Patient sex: M
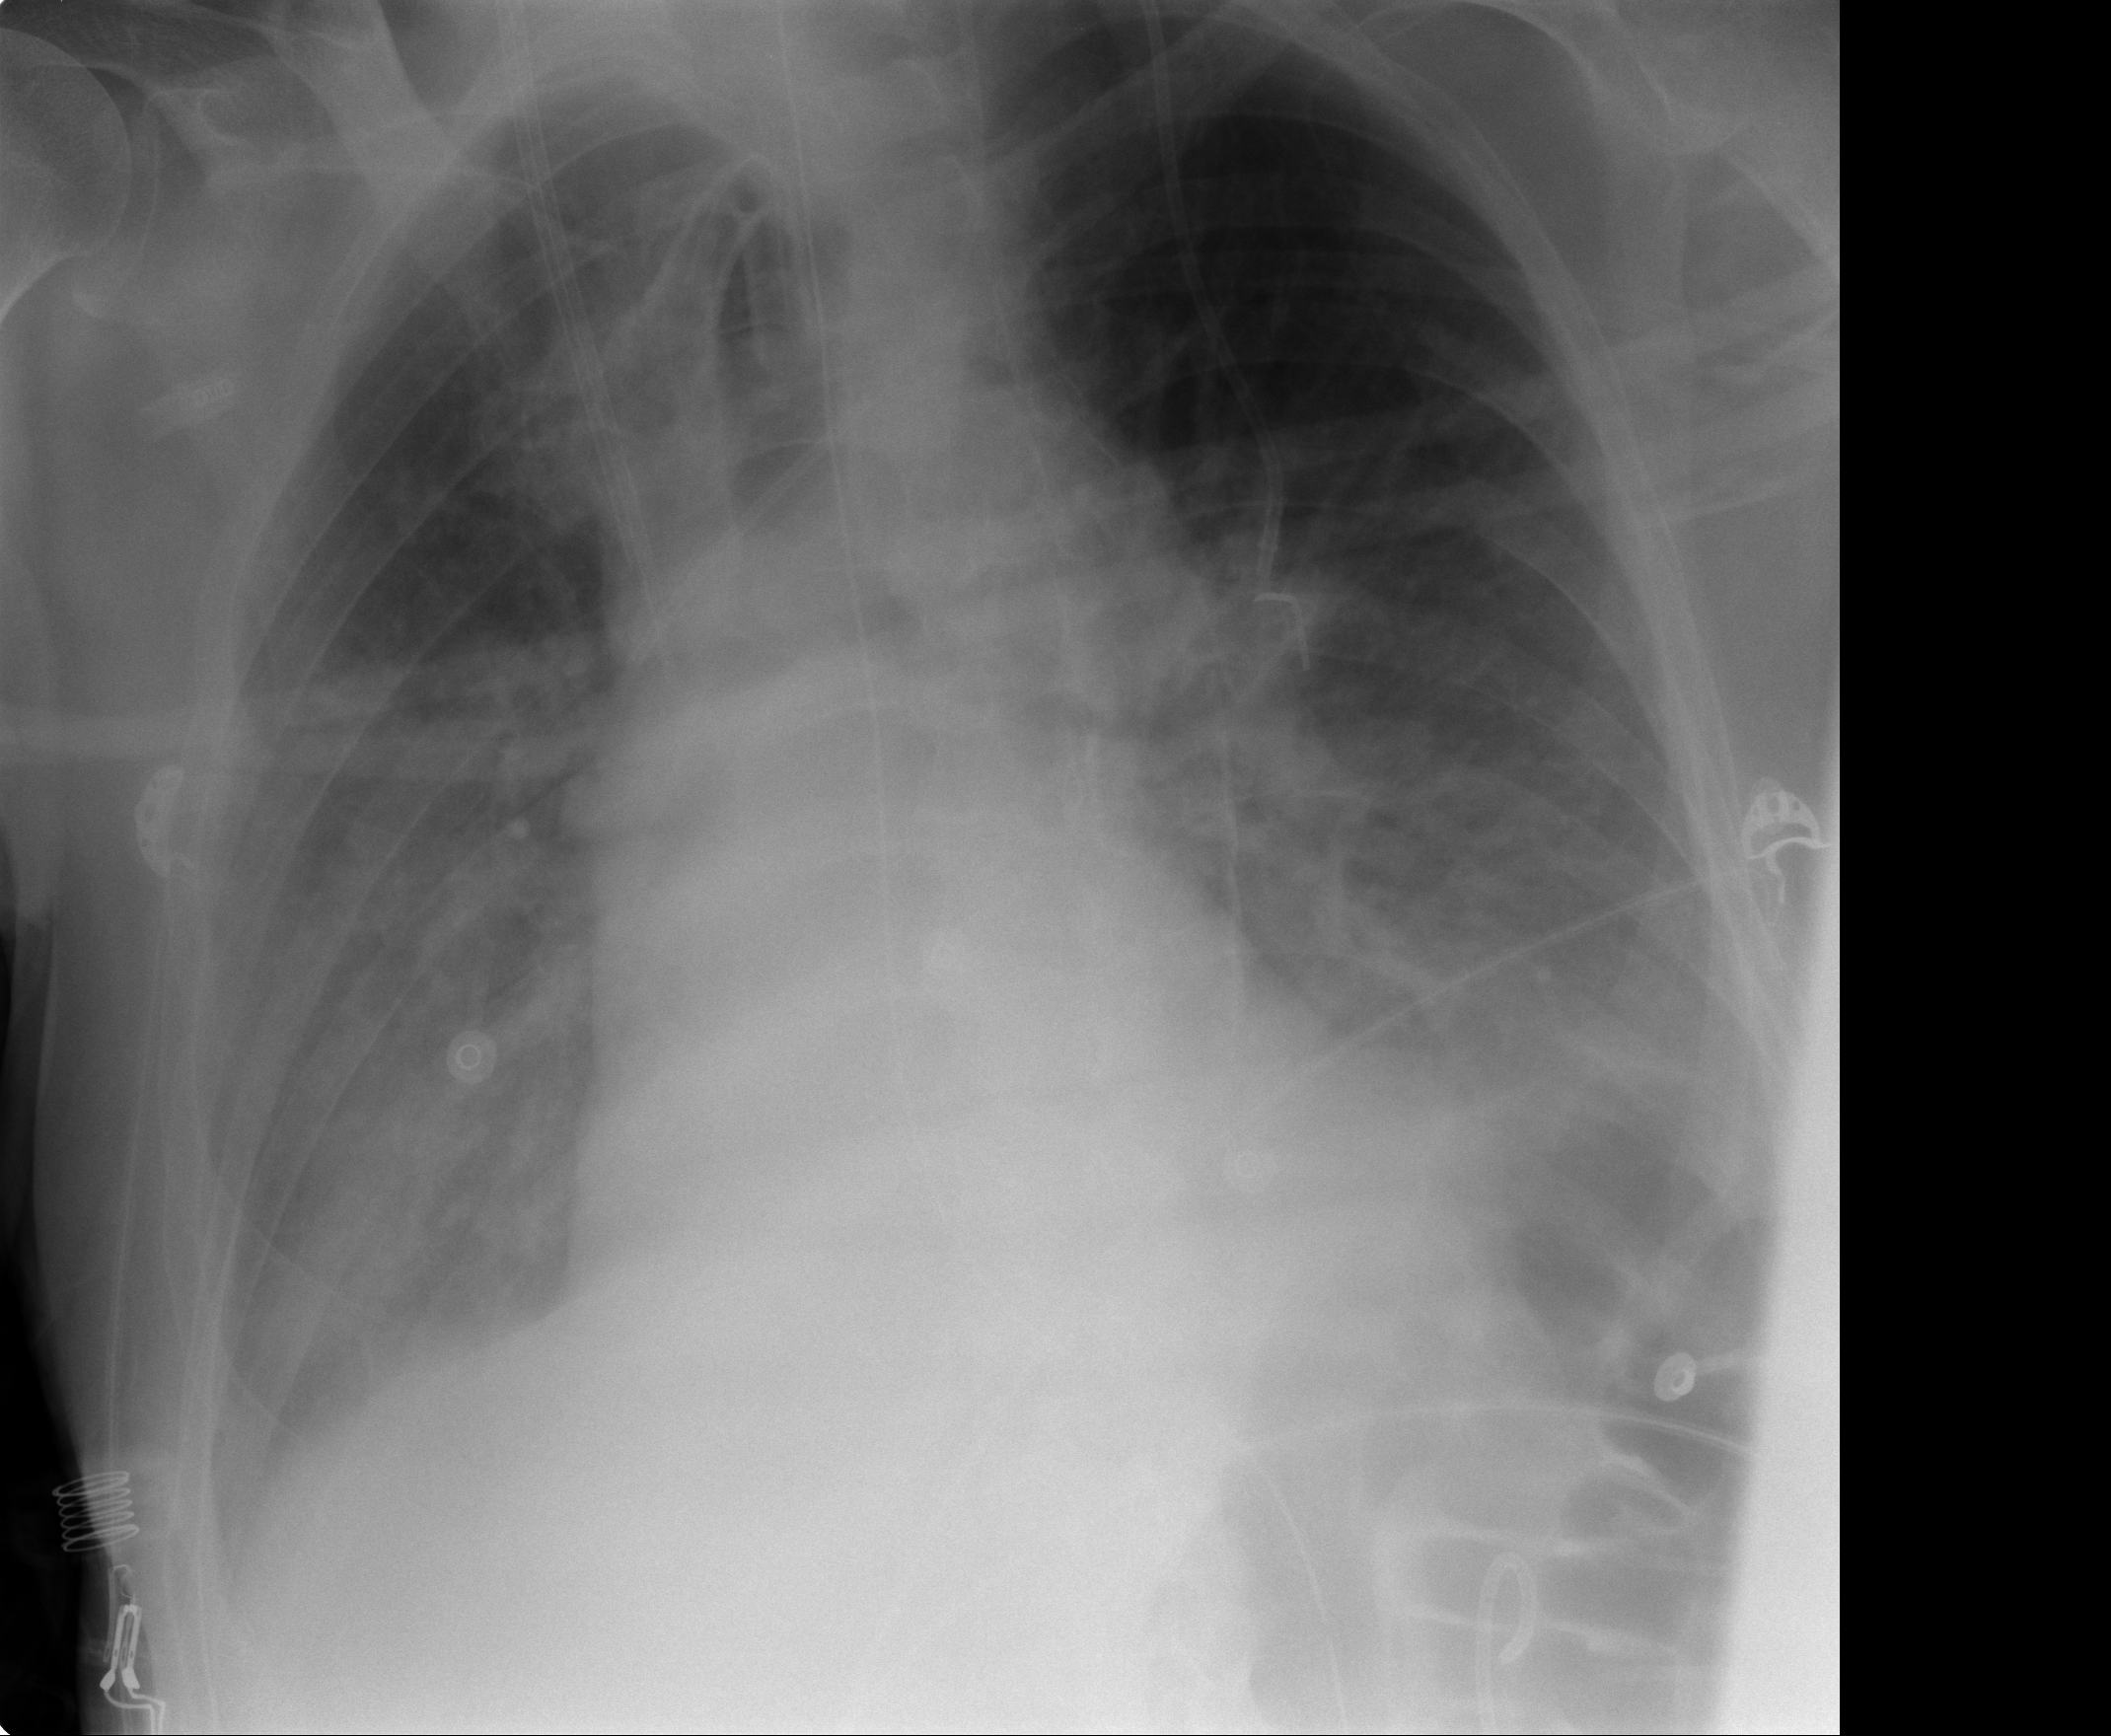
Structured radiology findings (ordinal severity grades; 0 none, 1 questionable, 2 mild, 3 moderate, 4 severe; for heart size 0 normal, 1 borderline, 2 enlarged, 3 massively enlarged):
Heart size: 0
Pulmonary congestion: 0
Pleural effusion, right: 3
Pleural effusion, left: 2
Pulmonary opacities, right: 0
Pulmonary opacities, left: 0
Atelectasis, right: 2
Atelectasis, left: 2